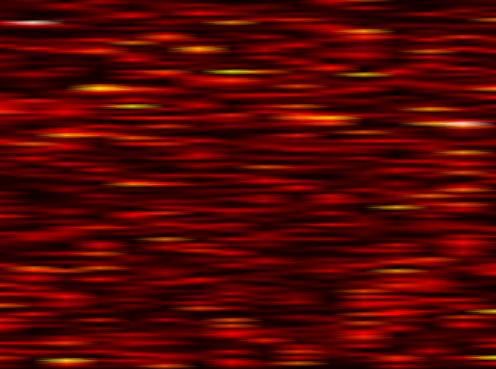
Label: FBMC